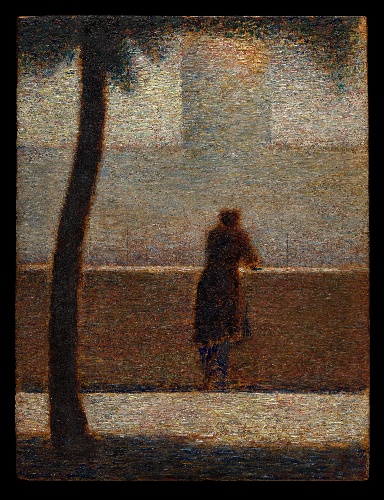
Title: A Man Leaning on a Parapet
Artist: Georges Seurat
Artist bio: French, Paris 1859–1891 Paris
Date: ca. 1881
Object type: Painting
Classification: Paintings
Medium: Oil on wood
Dimensions: 6 1/2 × 4 7/8 in. (16.5 × 12.4 cm)
Department: European Paintings
Credit line: Bequest of Mrs. Charles Wrightsman, 2019
Accession year: 2019
Repository: Metropolitan Museum of Art, New York, NY
Tags: Men|Trees